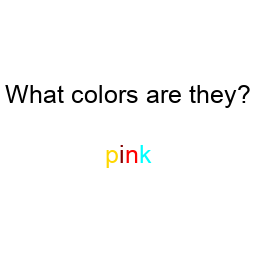
Color: gold, maroon, red, cyan
Color name shown: pink
Background color: white
Question text color: black